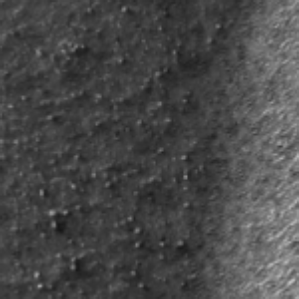
Label: frost